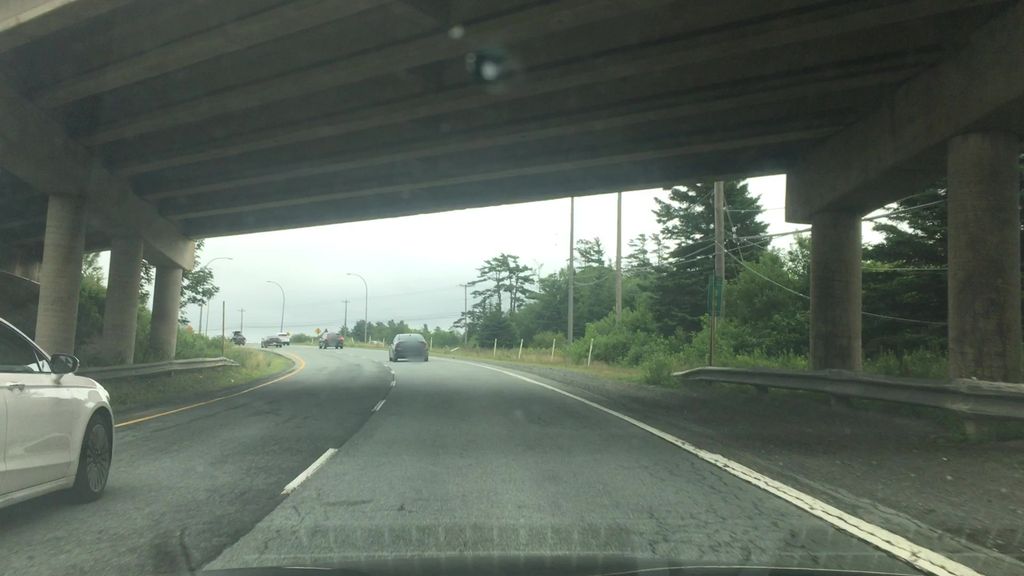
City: halifax